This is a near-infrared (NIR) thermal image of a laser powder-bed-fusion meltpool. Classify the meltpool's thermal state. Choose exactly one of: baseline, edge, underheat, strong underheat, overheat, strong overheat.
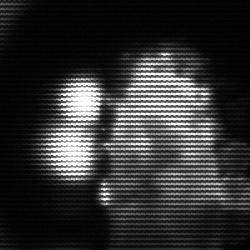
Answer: strong underheat